Field crop: maize
Growth stage: 2
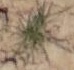
Species: salsola